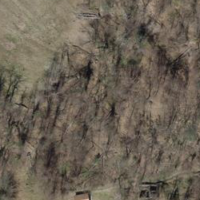
EUNIS habitat code: 41
Species observed at this site:
Lamium galeobdolon
Impatiens balfourii